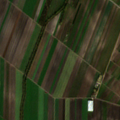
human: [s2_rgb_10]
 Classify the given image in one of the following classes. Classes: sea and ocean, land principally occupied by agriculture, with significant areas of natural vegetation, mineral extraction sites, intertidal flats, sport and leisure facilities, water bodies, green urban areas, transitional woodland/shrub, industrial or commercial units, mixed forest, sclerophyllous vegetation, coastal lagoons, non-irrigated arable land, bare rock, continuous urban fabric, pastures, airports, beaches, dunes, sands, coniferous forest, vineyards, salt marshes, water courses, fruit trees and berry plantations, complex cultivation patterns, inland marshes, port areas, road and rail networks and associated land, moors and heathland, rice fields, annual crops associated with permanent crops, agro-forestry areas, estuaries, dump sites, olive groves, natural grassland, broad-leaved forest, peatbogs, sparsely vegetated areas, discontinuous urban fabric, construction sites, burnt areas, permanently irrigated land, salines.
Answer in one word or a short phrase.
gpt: non-irrigated arable land, vineyards